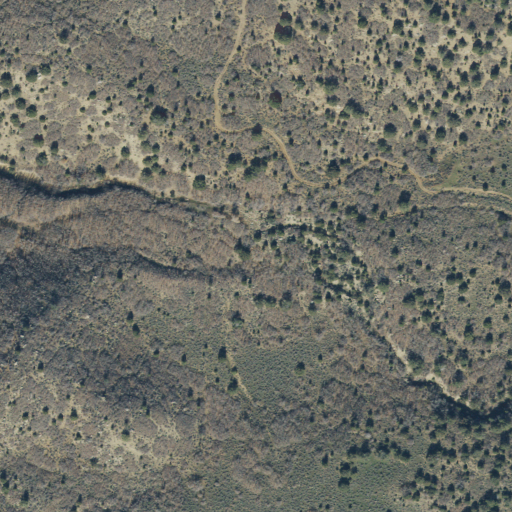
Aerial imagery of valley in Utah named Tidds Canyon containing evergreen forest, shrub, and deciduous forest